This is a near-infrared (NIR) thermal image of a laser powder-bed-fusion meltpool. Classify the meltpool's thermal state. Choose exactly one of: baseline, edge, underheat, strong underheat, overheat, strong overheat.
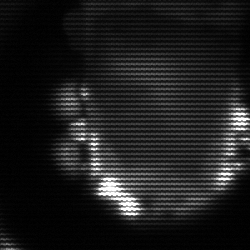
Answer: baseline